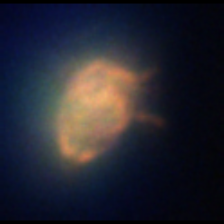
Taxon: Ciliates
Group: Other